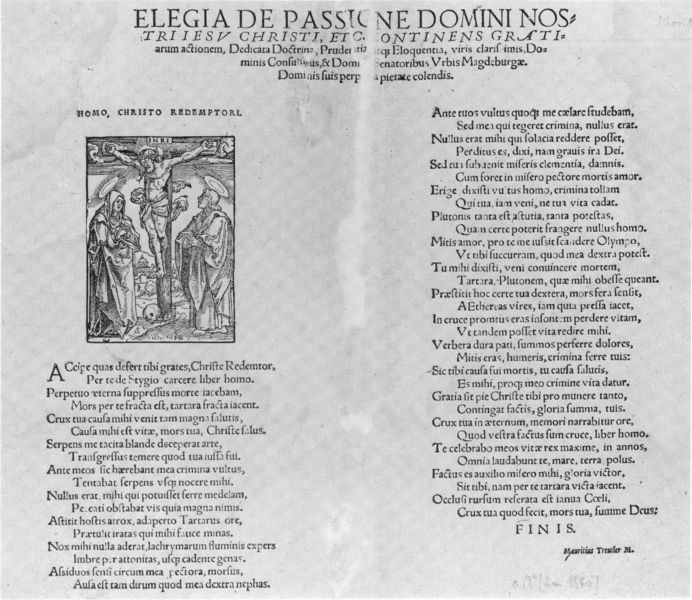
Titel: ELEGIA DE PASSIONE DOMINI NOSTRI IESV CHRISTI
Künstler: Hans Brosamer
Standort: Wolfenbüttel
Institution: Herzog August Bibliothek
Schlagwörter: fuß, himmel, wolken, frau, schwarz, bibel, geschichte, johannes, rahmen, schädel, tod, tot, trauer, bild, kirche, mantel, gewänder, schwarzer hintergrund, holzschnitt, schrift, man, spalten, fotografie, vanitas, lendentuch, buch, kloster, kreuz, kohle, druck, schwarz-weiss, stich, seite, illustration, text, überschrift, rom, buchdruck, buchseite, römer, heiligenschein, totenkopf, ende, christus, jesus, jesus christus, kreuzigung, leiden, gedicht, kruzifix, heiliger, absätze, heilige, zeilen, maria, buchseiten, totenschädel, anbetung, gekreuzigt, jesu, verse, christentum, lied, klagen, domino, illsutration, latein, lateinisch, gekreuzigter, heiligenscheine, erzählung, passion, doppelseite, golgatha, inri, buchdruc, christus  mit heiligen, manri, domini, finis, passion christi, dreinageltypus, druc, duck, christut, schwarzweß, de, elegia, elegie, schödel, passione, dominos